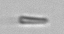
Label: fiber